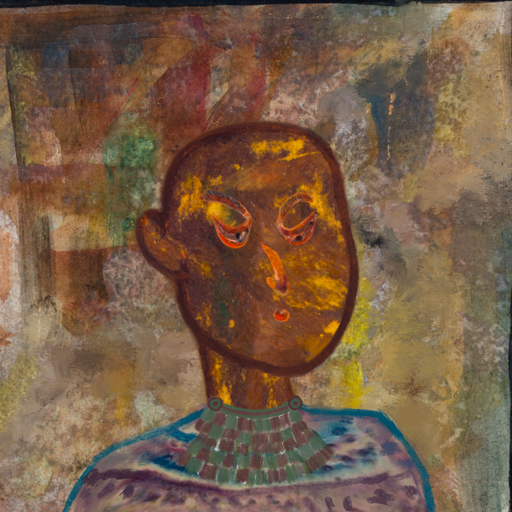
Background: Mosgoul, Head And Neck Side: Comrade, Face Side: Hypocrite, Bust: HillGirl, Hair Side: Blank, Head Accessory: Blank, Second Necklace: After_Raid, Necklace: Blank, Baby: Blank